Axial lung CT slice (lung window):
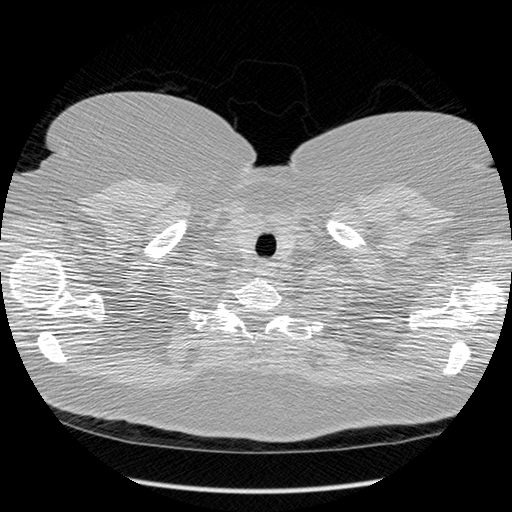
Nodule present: no